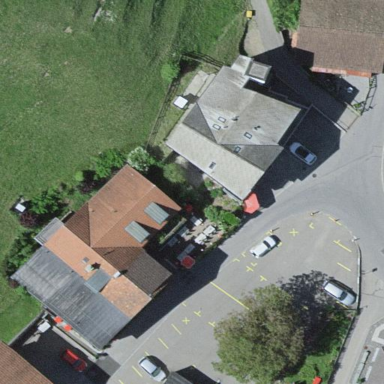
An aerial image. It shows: Parking area.